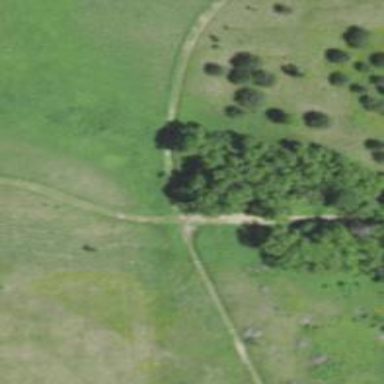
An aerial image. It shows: Path.